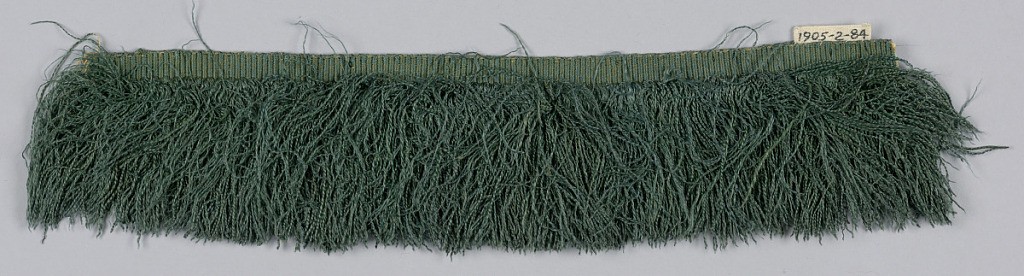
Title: Fringe
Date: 16th century
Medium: silk Technique: woven
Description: Blue-green fringe with a plain-woven heading and a skirt of green silk thread.